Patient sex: M
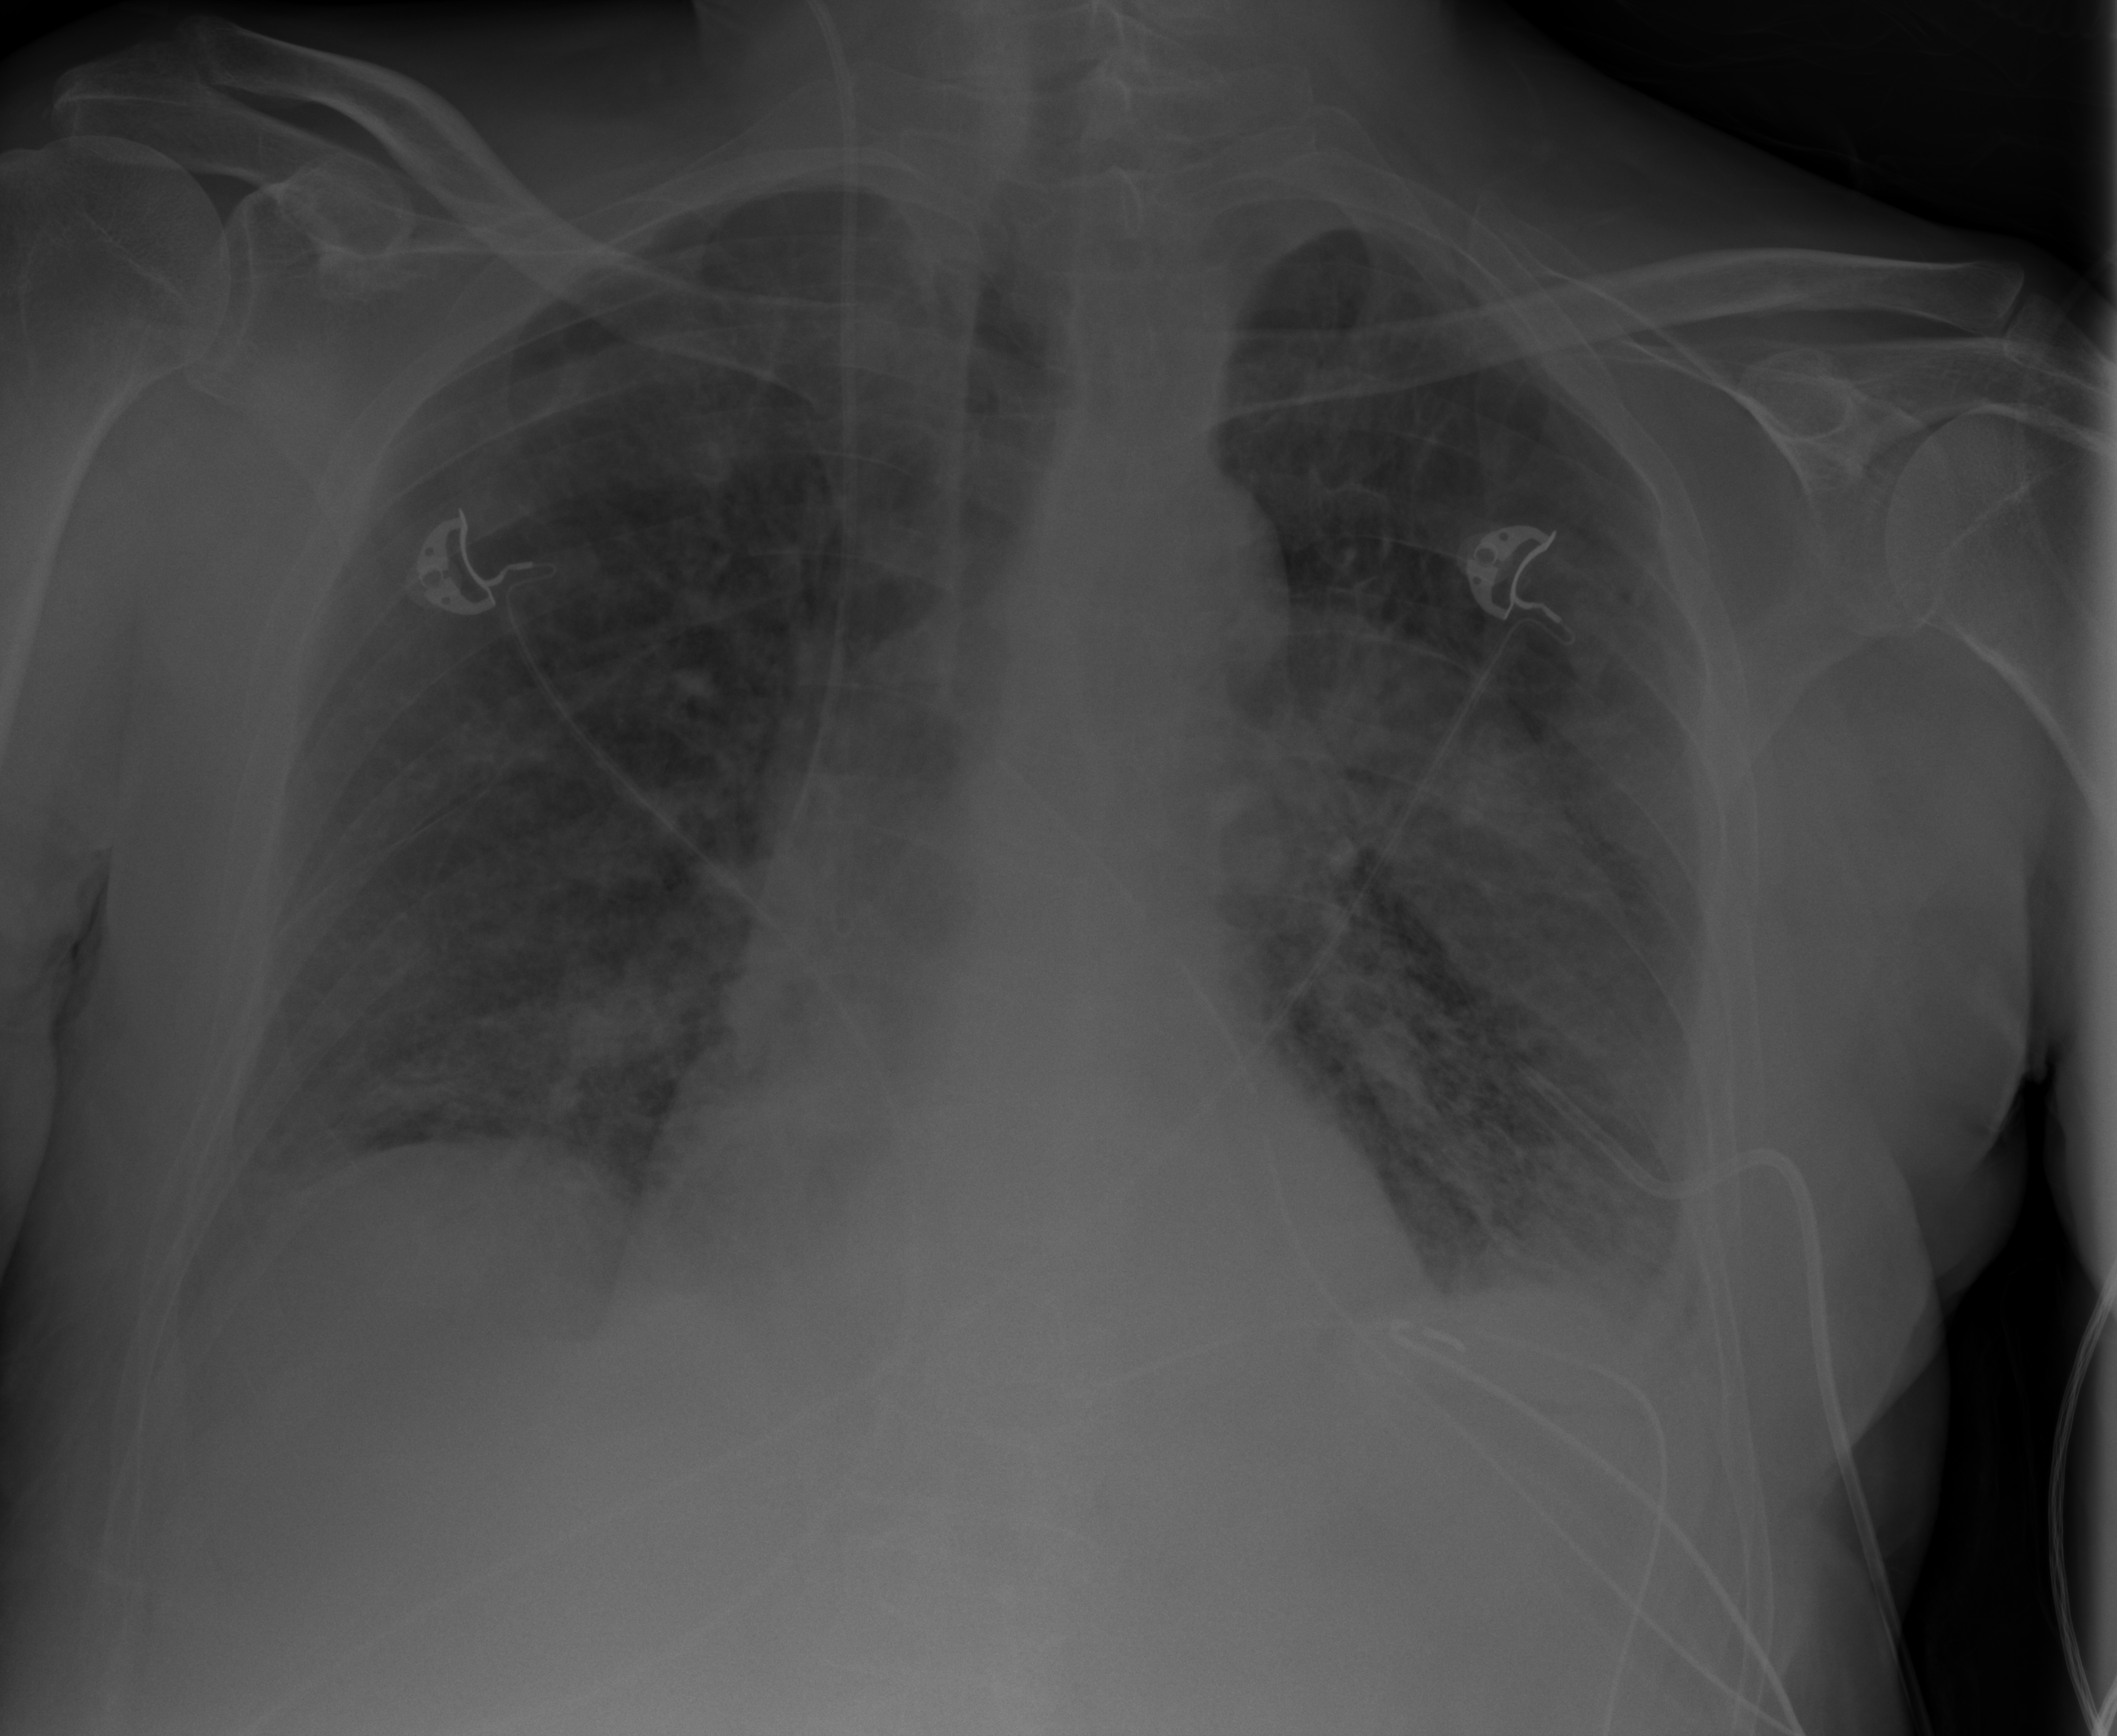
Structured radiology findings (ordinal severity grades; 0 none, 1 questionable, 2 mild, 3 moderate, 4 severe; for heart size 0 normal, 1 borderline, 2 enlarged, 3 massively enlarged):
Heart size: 2
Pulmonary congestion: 0
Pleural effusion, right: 0
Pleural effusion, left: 3
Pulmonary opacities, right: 0
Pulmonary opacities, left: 2
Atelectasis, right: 2
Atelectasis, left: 2